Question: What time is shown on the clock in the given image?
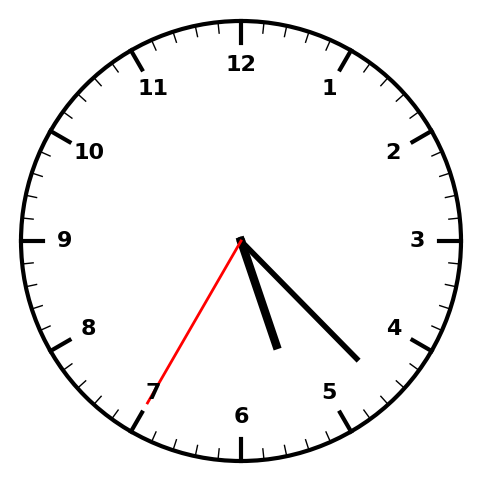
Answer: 05:22:35